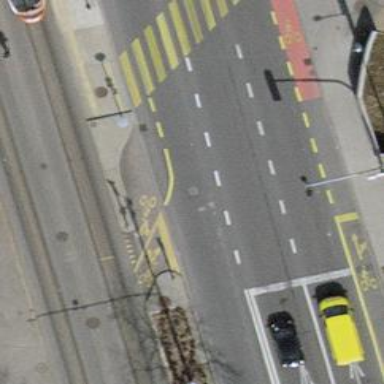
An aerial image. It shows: Pedestrian road with asphalt surface.